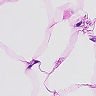
Metastatic tissue present: no